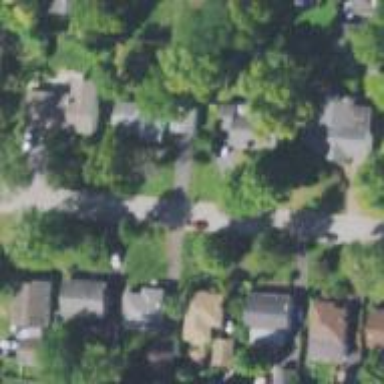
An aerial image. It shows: Residential driveway serving as service road.